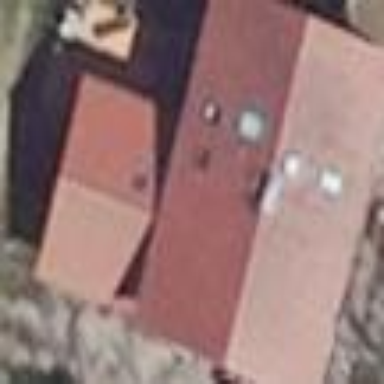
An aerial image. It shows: Detached building with gabled roof.